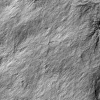
Atmospheric dust classification: not_dusty